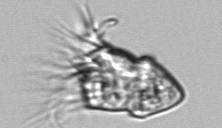
Label: Strombidium_inclinatum